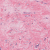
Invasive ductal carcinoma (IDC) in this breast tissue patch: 0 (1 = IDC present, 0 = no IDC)